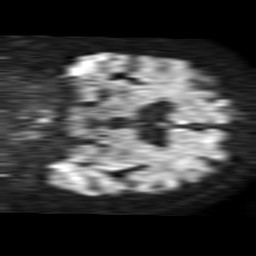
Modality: TRACE
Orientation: coronal
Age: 77
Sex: male
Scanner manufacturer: philips
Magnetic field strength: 1.5 T
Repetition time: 3.375 s
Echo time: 0.06922 s